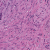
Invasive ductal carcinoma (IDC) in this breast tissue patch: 1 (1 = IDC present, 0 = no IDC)